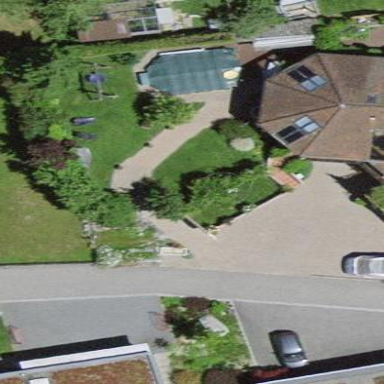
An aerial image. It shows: Garage.